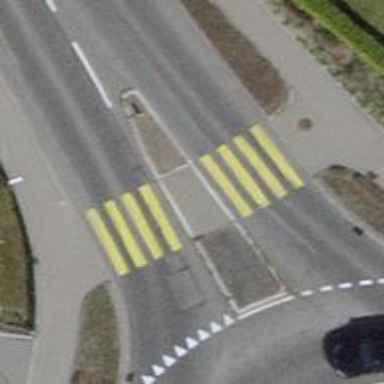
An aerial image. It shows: Bus stop with designated stop position for public transport.